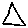
Label: triangle